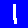
Digit: 1